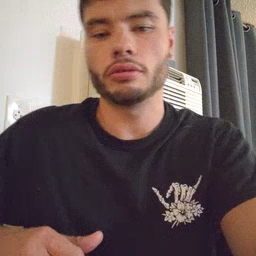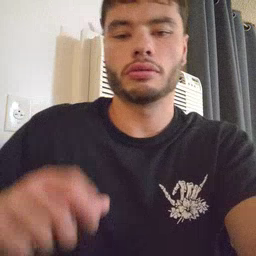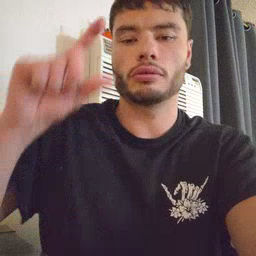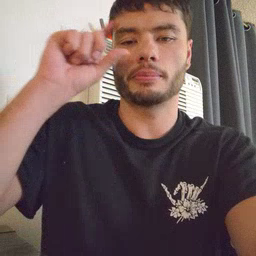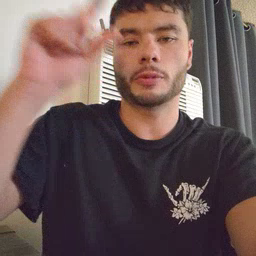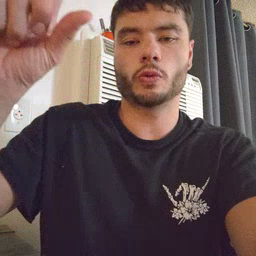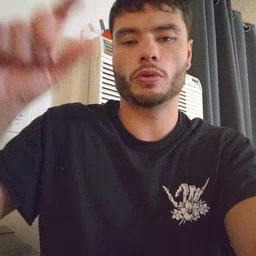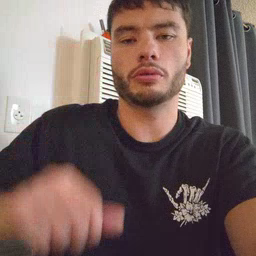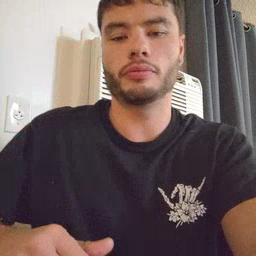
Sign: moon